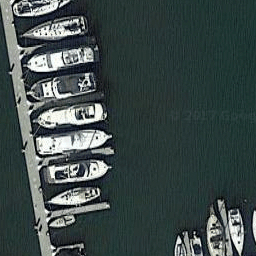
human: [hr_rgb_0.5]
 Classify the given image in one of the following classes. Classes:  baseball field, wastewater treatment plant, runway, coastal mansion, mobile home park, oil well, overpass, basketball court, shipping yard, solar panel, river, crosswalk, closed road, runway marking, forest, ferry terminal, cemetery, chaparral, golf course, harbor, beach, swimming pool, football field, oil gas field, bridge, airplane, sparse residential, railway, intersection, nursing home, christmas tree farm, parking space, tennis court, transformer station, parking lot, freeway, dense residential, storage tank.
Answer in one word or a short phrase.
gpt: harbor